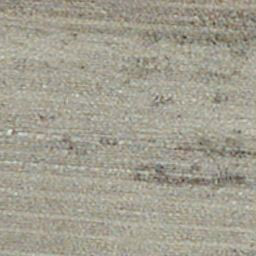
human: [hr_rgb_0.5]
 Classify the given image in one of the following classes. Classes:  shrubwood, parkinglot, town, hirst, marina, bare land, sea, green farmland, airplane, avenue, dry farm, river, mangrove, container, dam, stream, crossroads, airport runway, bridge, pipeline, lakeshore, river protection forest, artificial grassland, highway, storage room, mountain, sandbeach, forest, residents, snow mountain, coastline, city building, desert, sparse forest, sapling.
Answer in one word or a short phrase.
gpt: dry farm